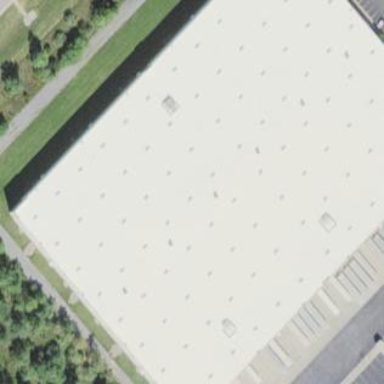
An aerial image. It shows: Warehouse.